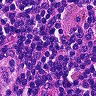
Metastatic tissue present: no